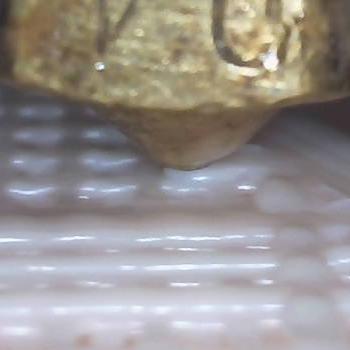
Flow rate: 300%